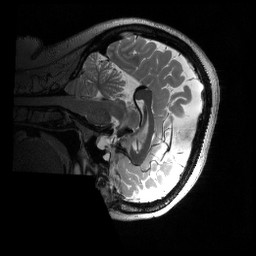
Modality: T2w
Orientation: sagittal
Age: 46
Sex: female
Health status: ill
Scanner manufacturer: siemens
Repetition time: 3.2 s